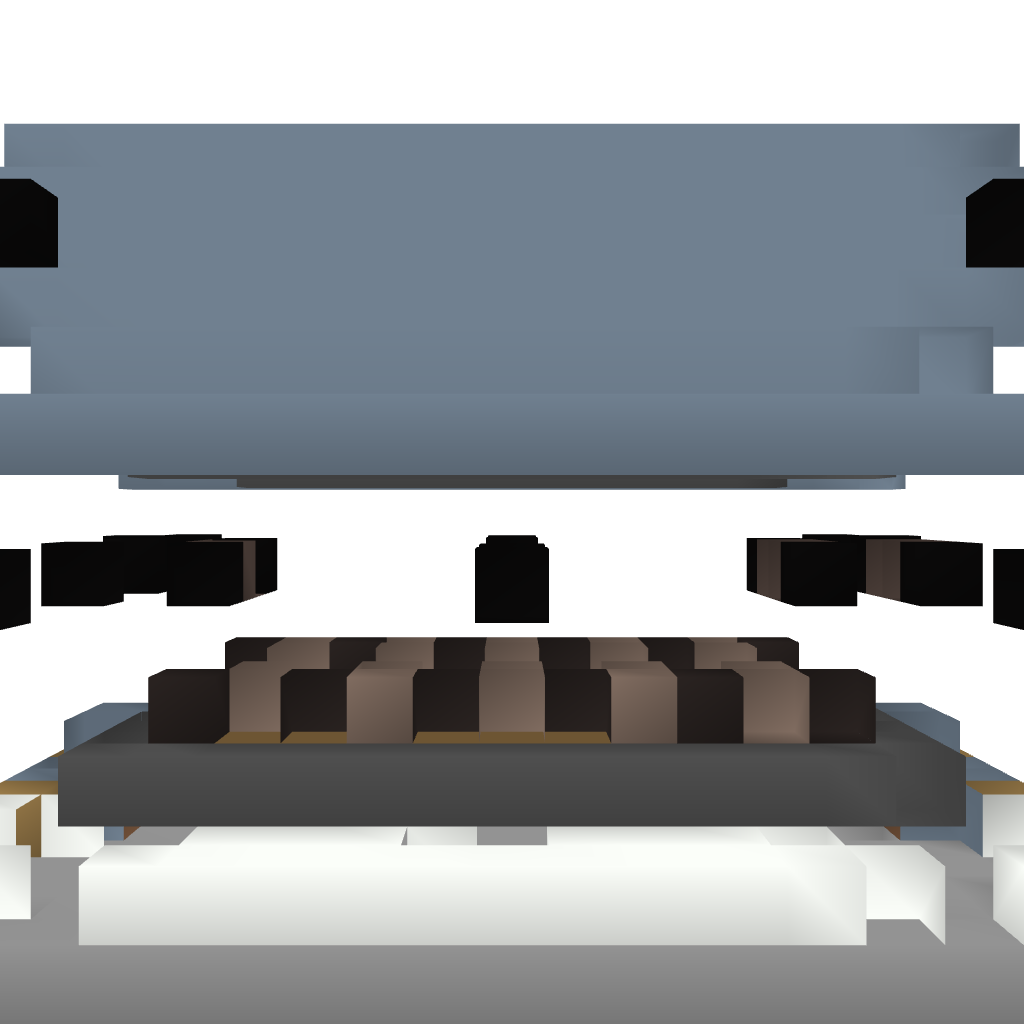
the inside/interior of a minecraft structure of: Wooden Barracks